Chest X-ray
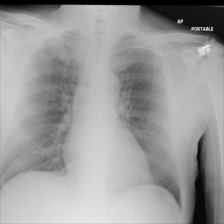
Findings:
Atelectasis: negative
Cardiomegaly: negative
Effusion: negative
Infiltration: negative
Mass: negative
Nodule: negative
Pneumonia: negative
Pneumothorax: negative
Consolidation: negative
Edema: negative
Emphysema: negative
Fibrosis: negative
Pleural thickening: negative
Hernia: negative